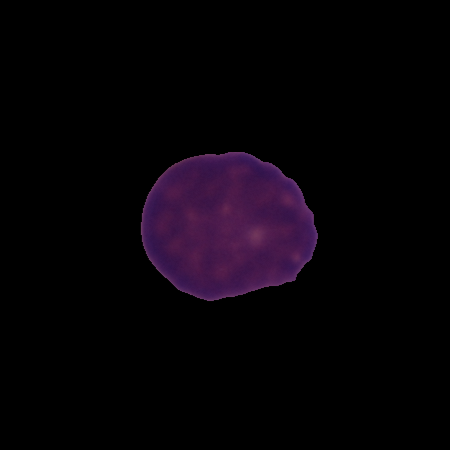
Label: cancer